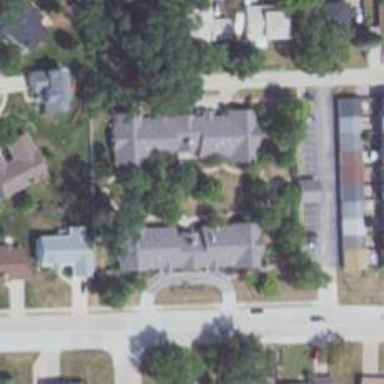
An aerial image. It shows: Nursing home.